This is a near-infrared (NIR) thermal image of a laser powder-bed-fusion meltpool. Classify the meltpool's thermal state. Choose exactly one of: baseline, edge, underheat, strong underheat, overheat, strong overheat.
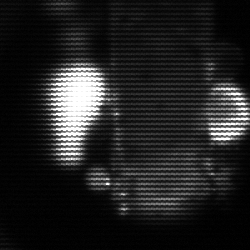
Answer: strong underheat